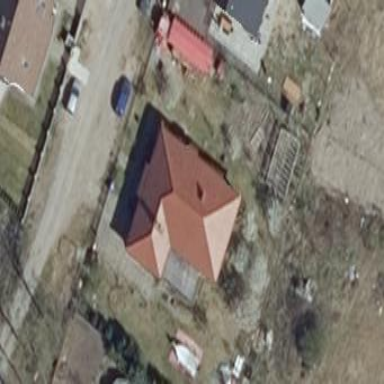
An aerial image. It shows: Residential building.